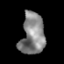
Tissue: prostate
Cell type: T cells
Senescence score: 0.3281
Nuclear area (px): 964
Mean DAPI intensity: 133.3